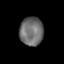
Tissue: prostate
Cell type: T cells
Senescence score: 0.3417
Nuclear area (px): 663
Mean DAPI intensity: 108.596